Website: walmart
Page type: gifting
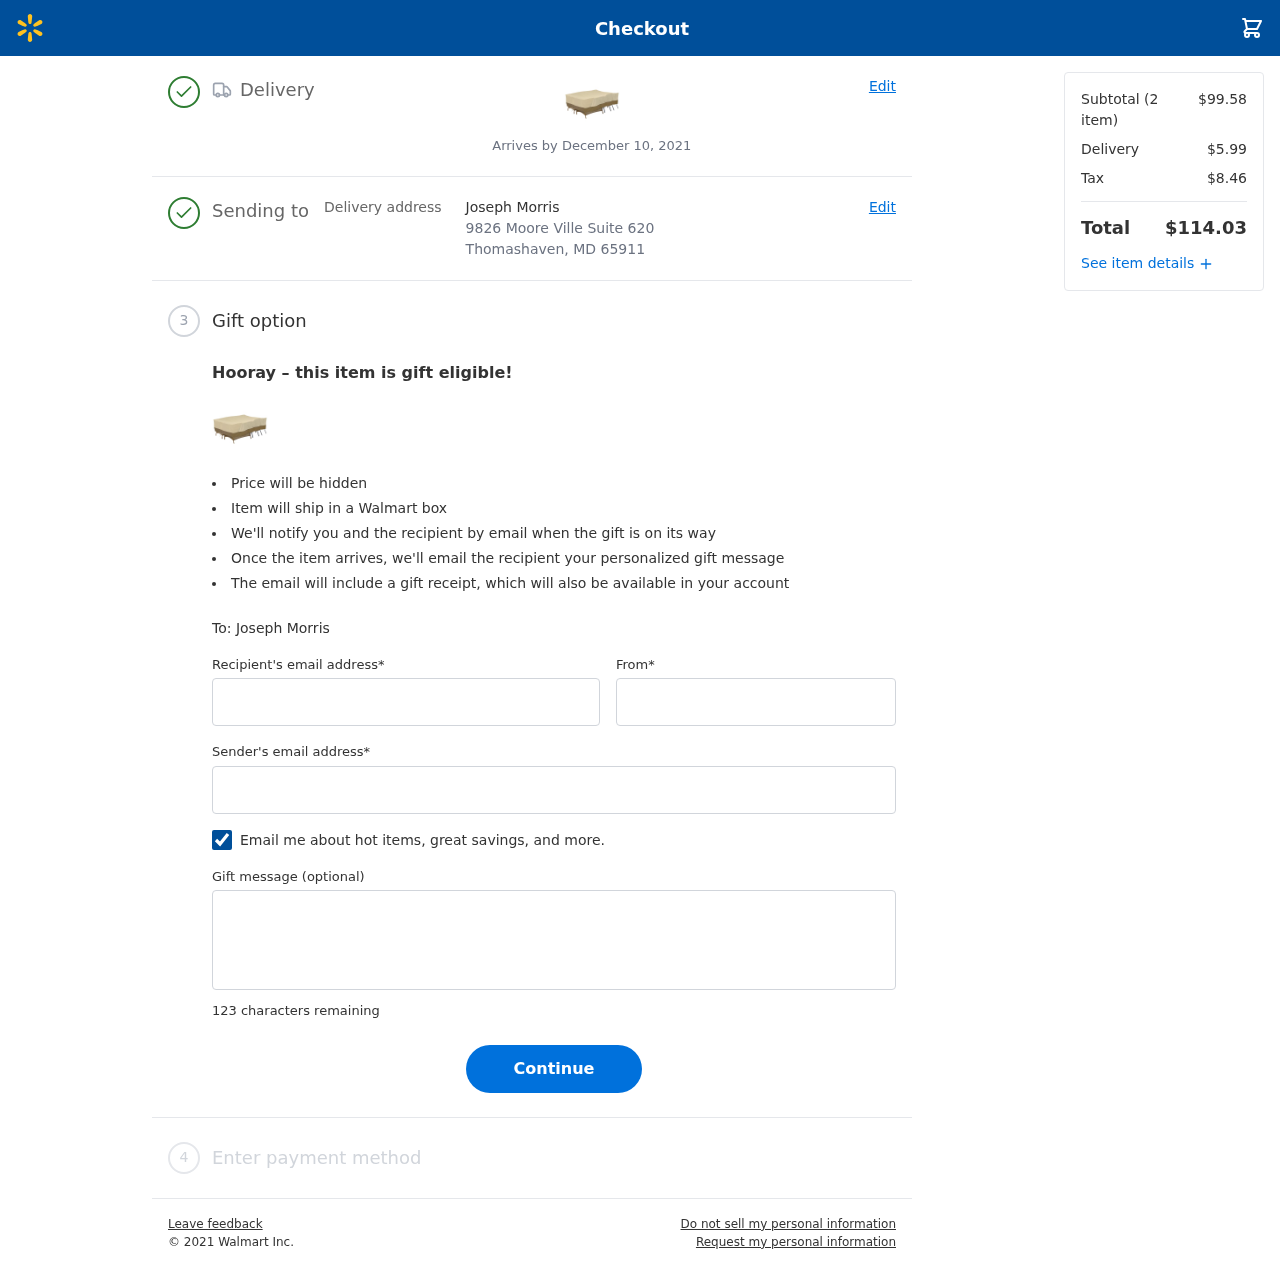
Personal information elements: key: PII_CITY_STATE_ZIP
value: Thomashaven, MD 65911
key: PII_EMAIL
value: amanda.wilson@hotmail.com
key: PII_FIRSTNAME
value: Amanda
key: PII_GIFT_EMAIL
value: jmorris@yahoo.com
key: PII_GIFT_FULLNAME
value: Joseph Morris
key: PII_GIFT_MESSAGE
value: Happy housewarming, Joseph! I thought you’d appreciate this cover to keep your patio furniture looking great all year round. Can’t wait to see you enjoy your new space!

Amanda
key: PII_STREET
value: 9826 Moore Ville Suite 620
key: PII_GIFT_FIRSTNAME
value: Joseph
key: PII_GIFT_LASTNAME
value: Morris
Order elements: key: ORDER_DELIVERY_DATE
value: Arrives by December 10, 2021
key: ORDER_NUM_ITEMS
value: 2
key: ORDER_SUBTOTAL
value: $99.58
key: ORDER_SHIPPING_COST
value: $5.99
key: ORDER_TAX
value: $8.46
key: ORDER_TOTAL
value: $114.03